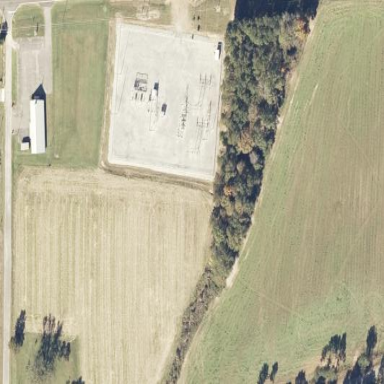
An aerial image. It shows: Distribution level power substation surrounded by fence.